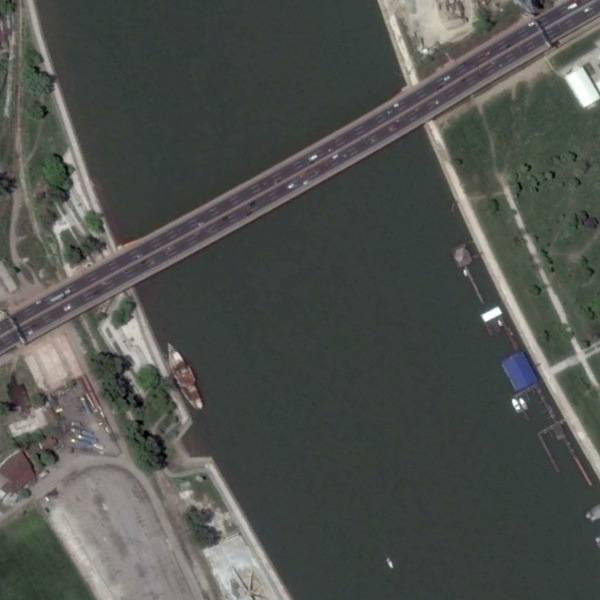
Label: Bridge